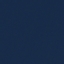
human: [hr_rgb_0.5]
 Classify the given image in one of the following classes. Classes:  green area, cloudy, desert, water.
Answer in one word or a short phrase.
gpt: water